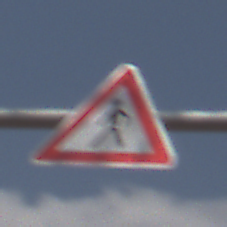
Verkehrszeichen: FussgaengerRechts
Umgebung: Outdoor, Nature
Tageszeit: MorningAfternoon
Wetter: PartlyCloudy
Licht: Natural
Jahreszeit: NotSpecified
Kontrast: HighContrast